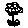
Label: flower